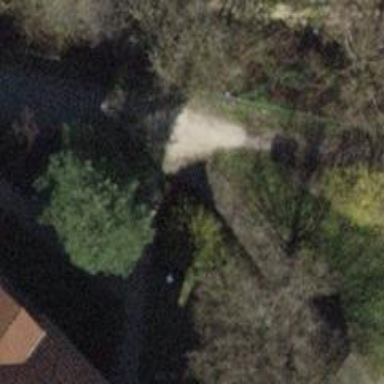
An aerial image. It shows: Road with steps.